Interaction volume radius: 5 \u00c5
Interaction volume height: 40 \u00c5
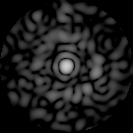
Disorder parameter: 0.8461